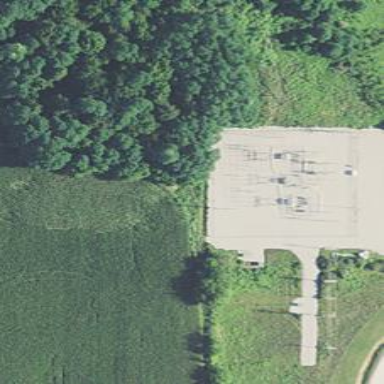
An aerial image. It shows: Power substation.